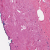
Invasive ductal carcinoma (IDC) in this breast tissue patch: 0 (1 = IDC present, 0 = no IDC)